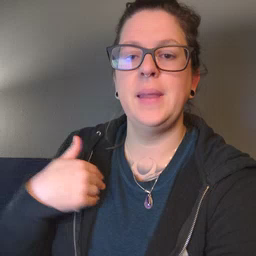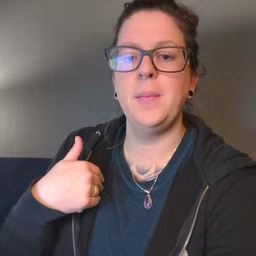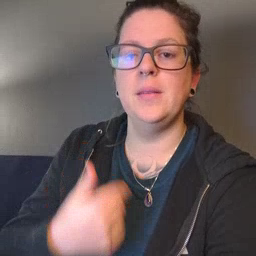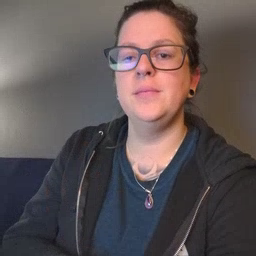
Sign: animal